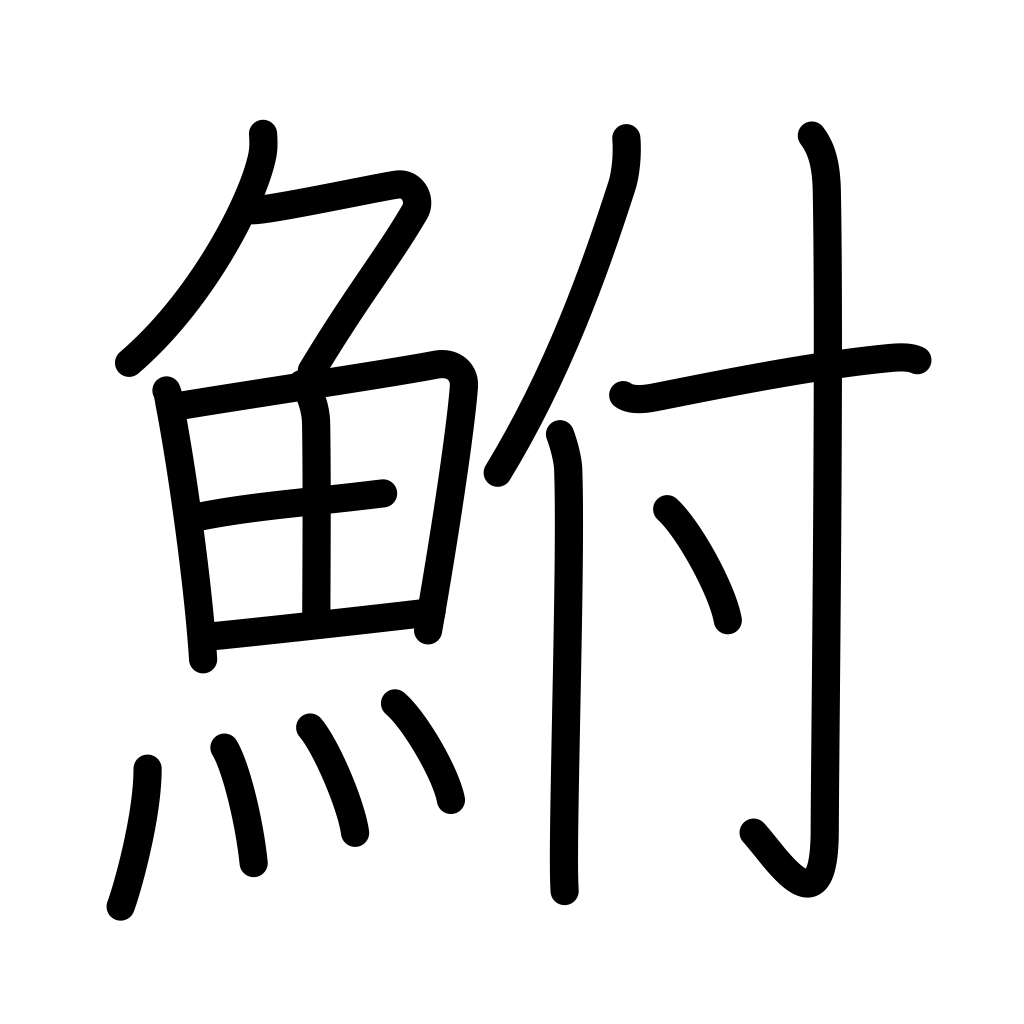
Meaning: carp